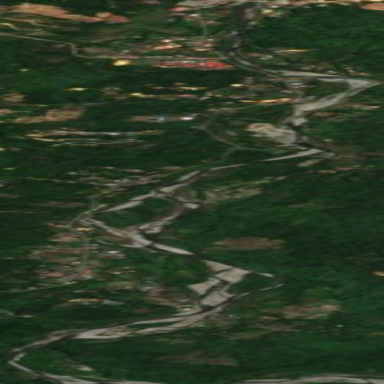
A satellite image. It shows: River flowing through natural water landscape.